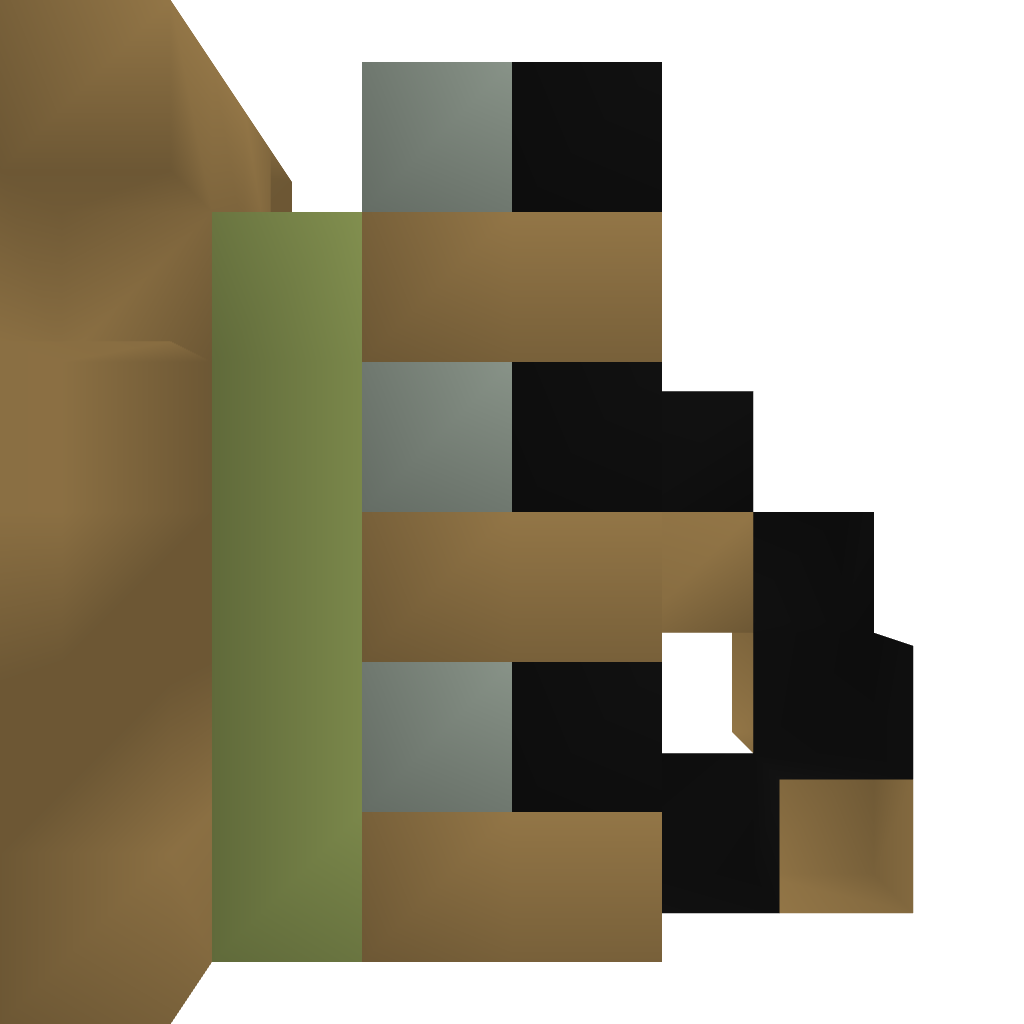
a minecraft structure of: Cocobean farm